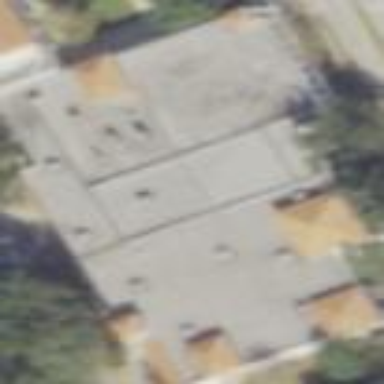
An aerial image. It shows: Building that serves as library.